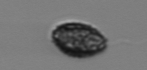
Label: Pseudochattonella_farcimen